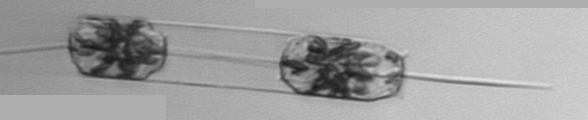
Label: Ditylum_brightwellii